Interaction volume radius: 10 \u00c5
Interaction volume height: 15 \u00c5
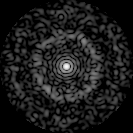
Disorder parameter: 0.8448